Field crop: maize
Growth stage: 2
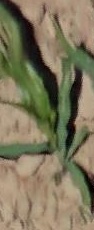
Species: maize